八年级 · 度量几何学
如图, 已知 $D$ 为 $\triangle A B C$ 边 $B C$ 延长线上一点, $D F \perp A B$ 于 $F$ 交 $A C$ 于 $E$, $\angle A=35^{\circ}, \angle D=42^{\circ}$, 求 $\angle A C D$ 的度数.

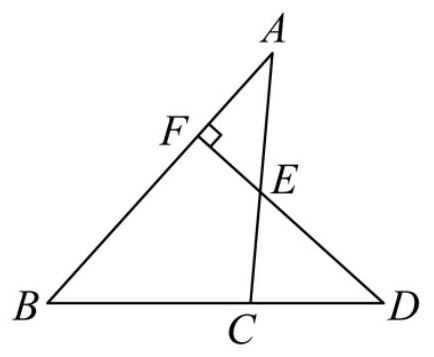
答案: 解: $\because D F \perp A B$,

$\therefore \angle B F D=90^{\circ}$,

$\because \angle D=42^{\circ}$
$\therefore \angle B=90^{\circ}-\angle D=48^{\circ}$,

$\therefore \angle A C D=\angle B+\angle A=48^{\circ}+35^{\circ}=83^{\circ}$.

答: $\angle A C D=83^{\circ}$.